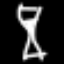
Label: hourglass